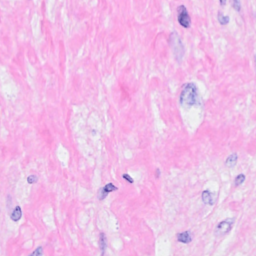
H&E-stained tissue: Breast